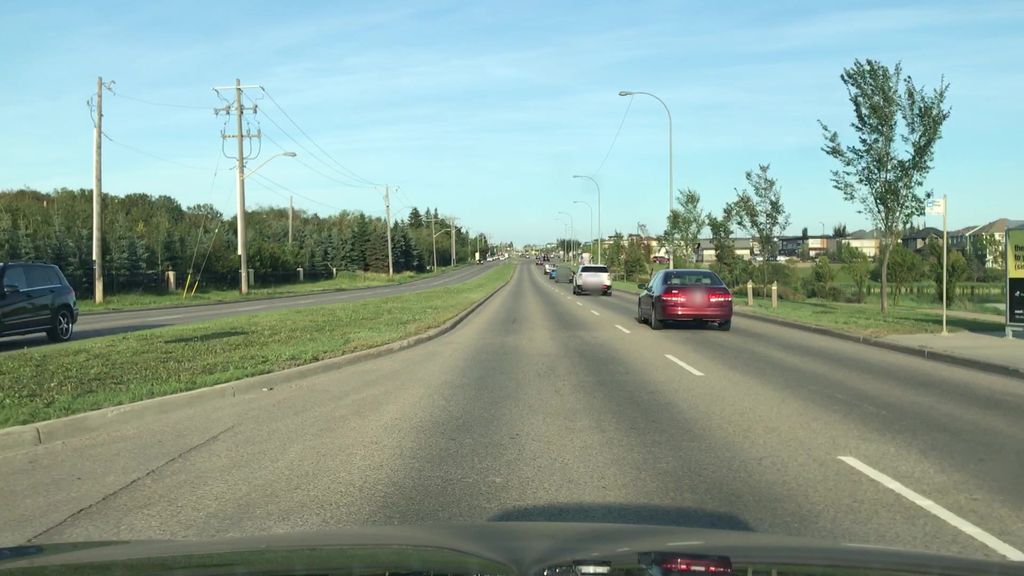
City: edmonton